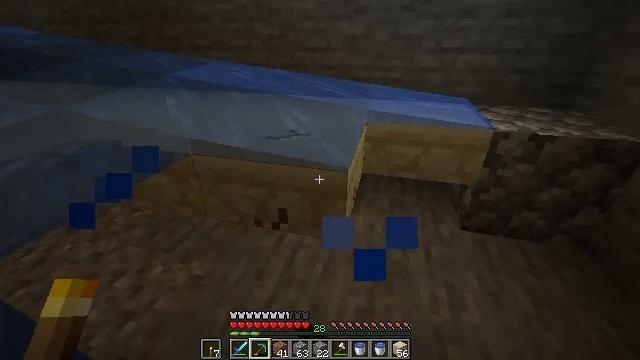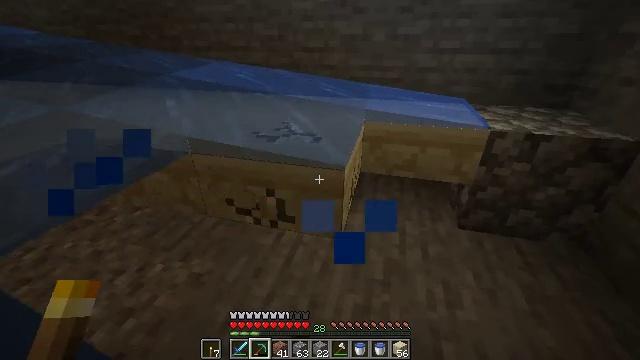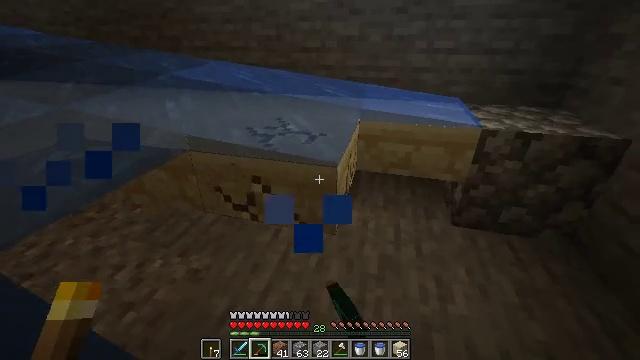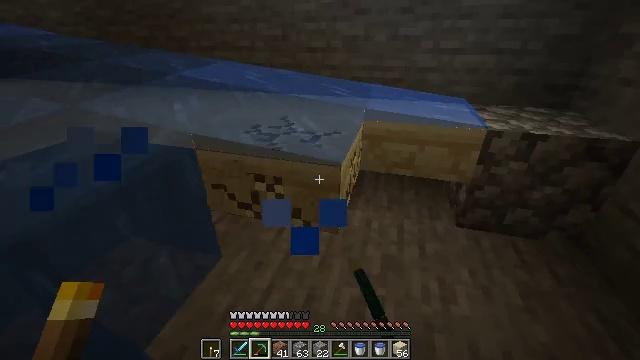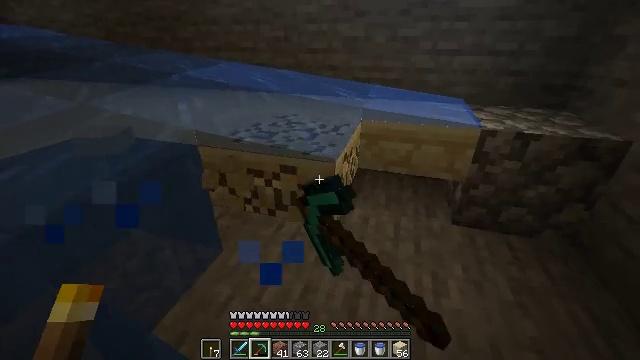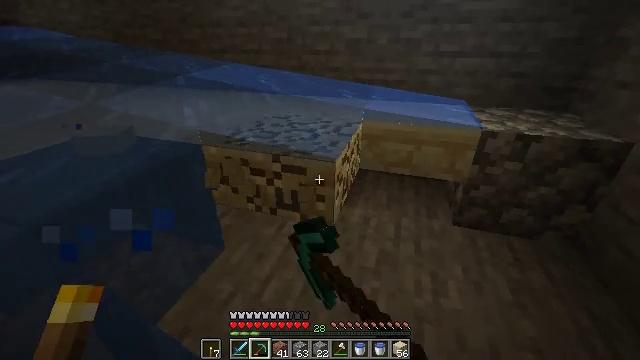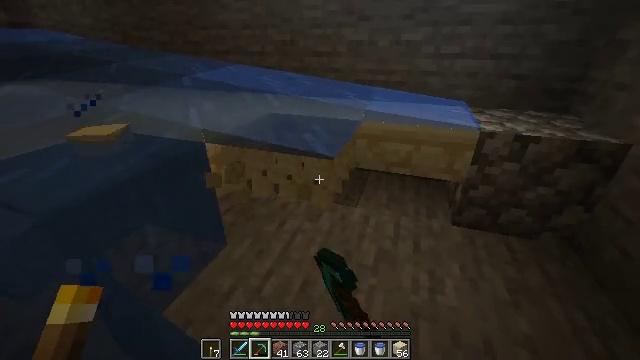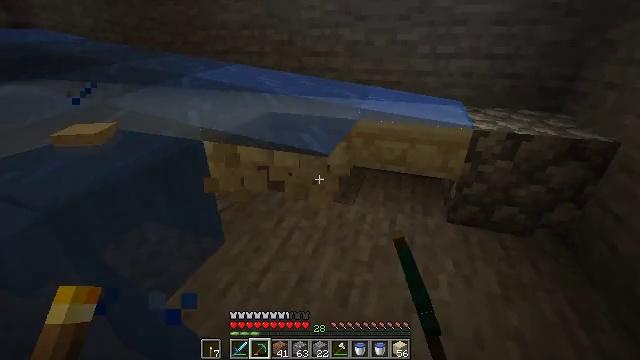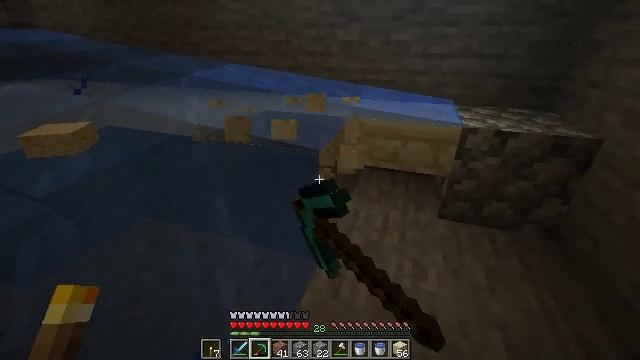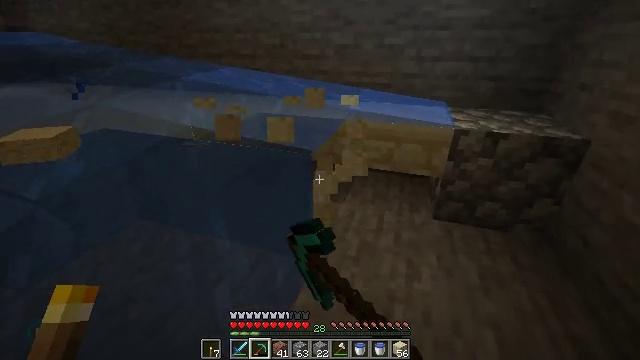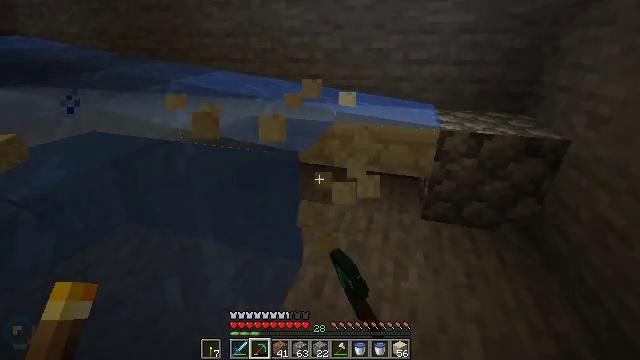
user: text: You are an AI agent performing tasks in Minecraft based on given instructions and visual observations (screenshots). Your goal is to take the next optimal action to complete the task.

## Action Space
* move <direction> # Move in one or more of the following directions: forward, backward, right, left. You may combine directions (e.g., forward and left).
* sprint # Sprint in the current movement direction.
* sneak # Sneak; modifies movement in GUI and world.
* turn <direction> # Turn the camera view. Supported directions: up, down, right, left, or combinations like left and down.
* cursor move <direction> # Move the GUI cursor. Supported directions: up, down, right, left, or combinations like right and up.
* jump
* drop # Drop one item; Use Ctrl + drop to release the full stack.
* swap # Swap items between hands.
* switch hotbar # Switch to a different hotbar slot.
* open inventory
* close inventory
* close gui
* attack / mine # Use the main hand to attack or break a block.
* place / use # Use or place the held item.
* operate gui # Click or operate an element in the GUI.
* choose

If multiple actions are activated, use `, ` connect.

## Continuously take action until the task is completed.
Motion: motion action
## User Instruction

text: Collect the sandstone slab from the structure.
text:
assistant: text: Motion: attack / mine
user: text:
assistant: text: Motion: attack / mine
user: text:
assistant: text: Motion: turn left, attack / mine
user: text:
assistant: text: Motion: turn left, attack / mine
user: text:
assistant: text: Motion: attack / mine
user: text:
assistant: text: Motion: turn left, attack / mine
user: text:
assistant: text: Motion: attack / mine
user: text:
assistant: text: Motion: attack / mine
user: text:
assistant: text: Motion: move forward, attack / mine
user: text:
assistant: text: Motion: move forward, turn right, attack / mine
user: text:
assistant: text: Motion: attack / mine